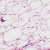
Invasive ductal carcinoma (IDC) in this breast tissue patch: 0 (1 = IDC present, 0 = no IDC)